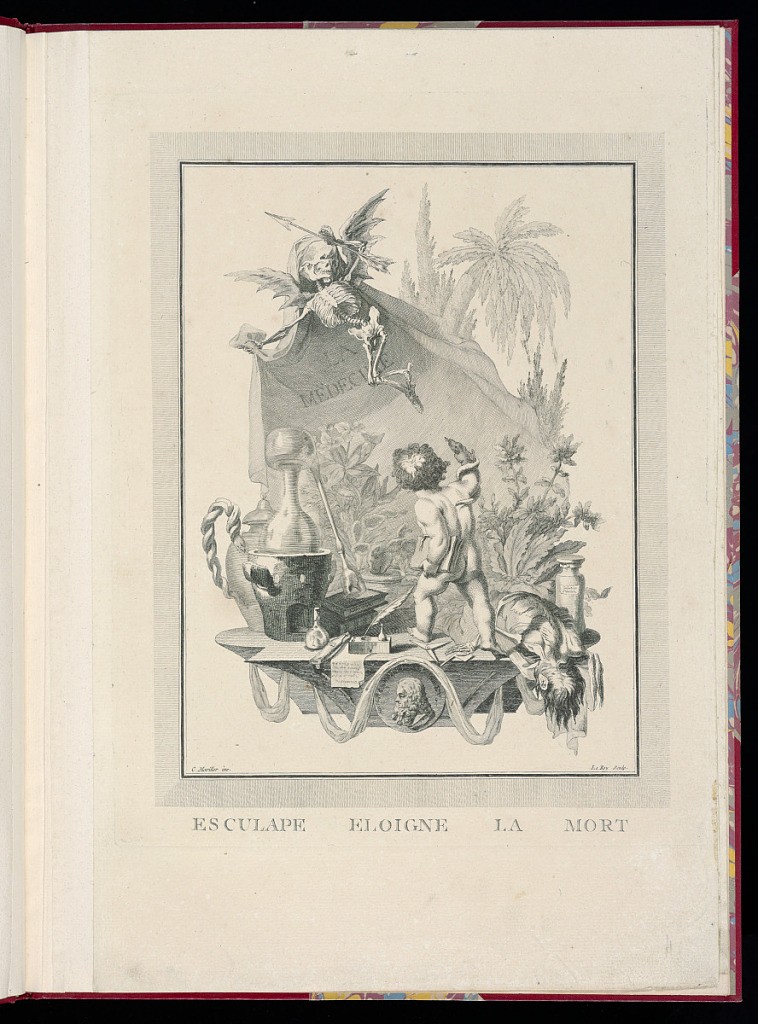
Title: LA MÉDECINE
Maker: Clément Pierre Marillier, French, 1740 – 1808
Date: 1759–80
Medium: Etching and engraving on laid paper
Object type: Print
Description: Allegorical vignette representing medicine from a series of twelve (including title page). The title is lettered in the center onto a piece of textile held up by a winged skeleton holding an arrow, with trees in the background and plants beneath. In the foreground a putto stands on a plinth, facing the skeleton holding a book and a reptile. On the plinth around him are books, writing tools, paper, vials, an urn, a jar, measuring devices and a corpse. A roundel portrait of Falconet in the center on the plinth with a festoon of ribbons. Lettering below the vignette and the plate is signed.